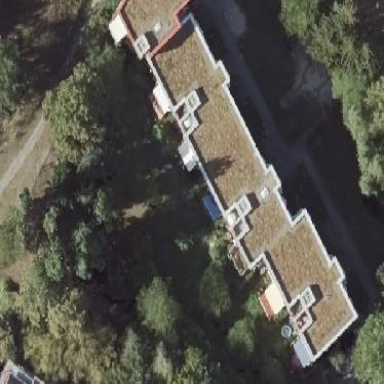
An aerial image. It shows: Building with apartments and flat roof.